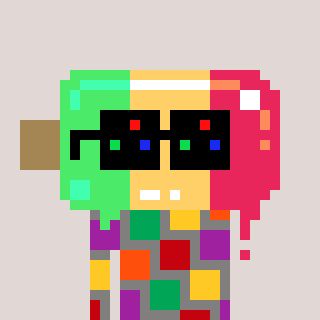
a pixel art character with square black sunglasses, a icepop-shaped head and a bluegrey-colored body on a warm background